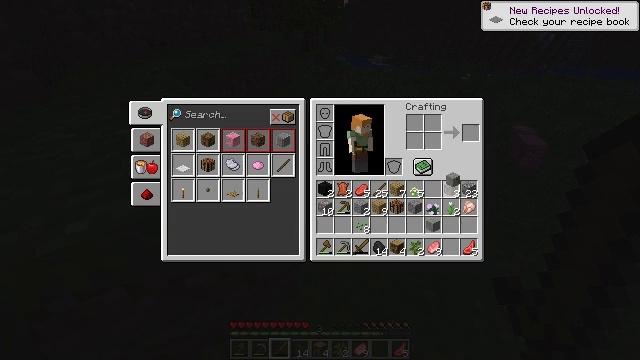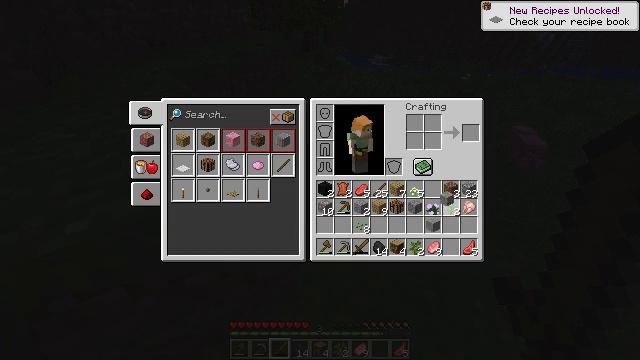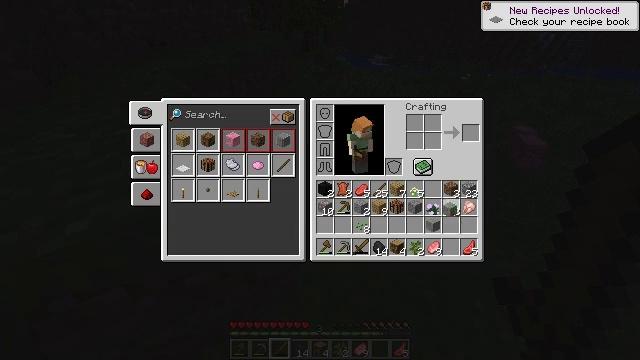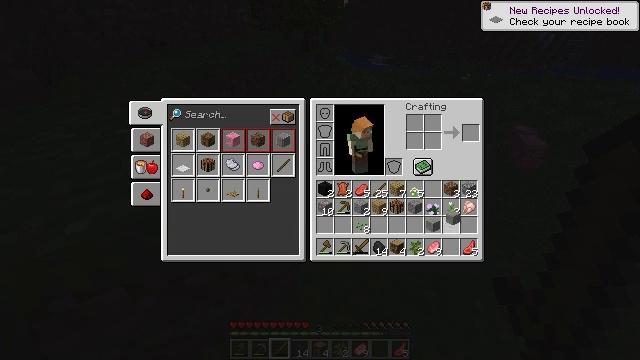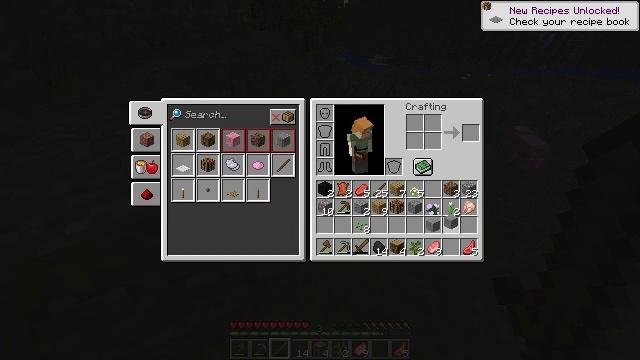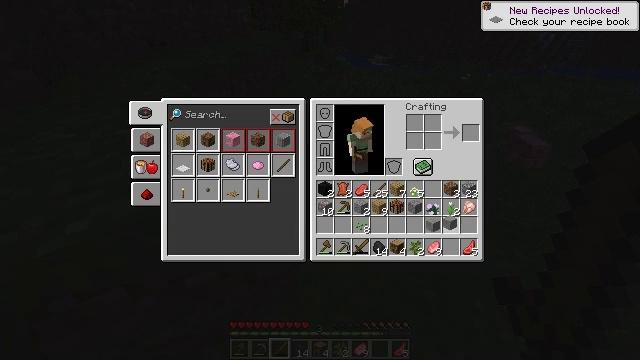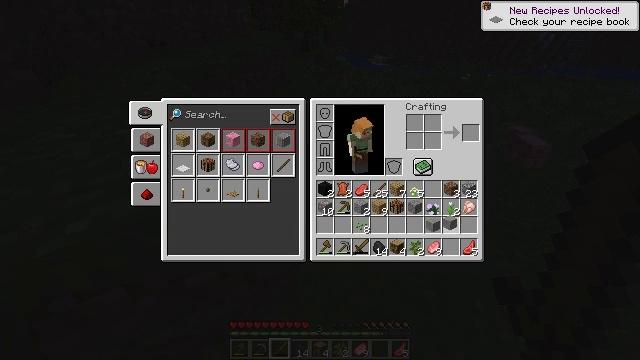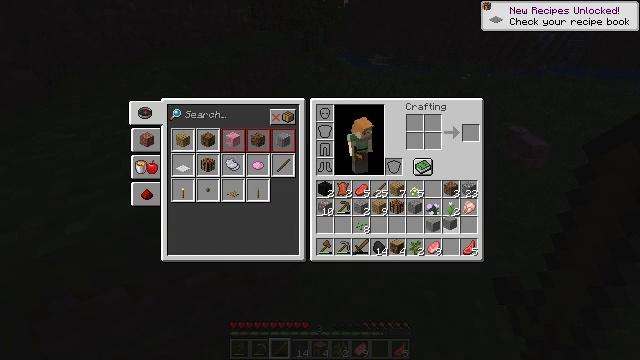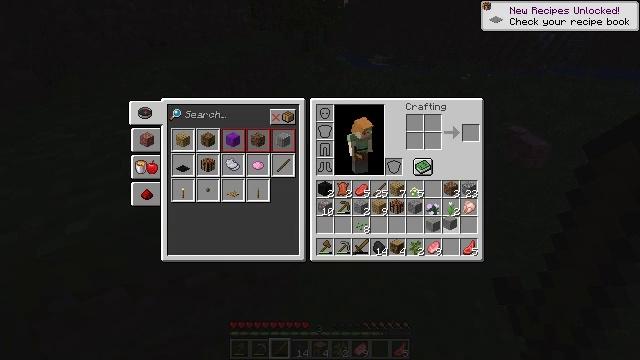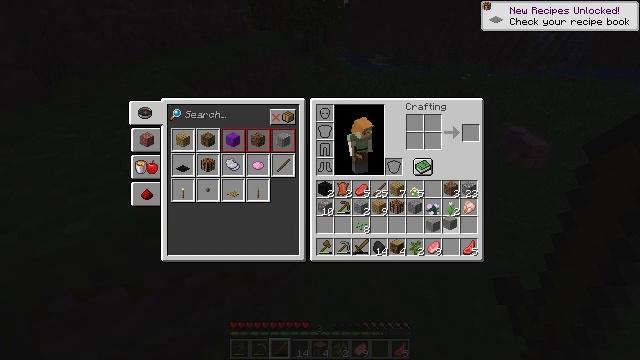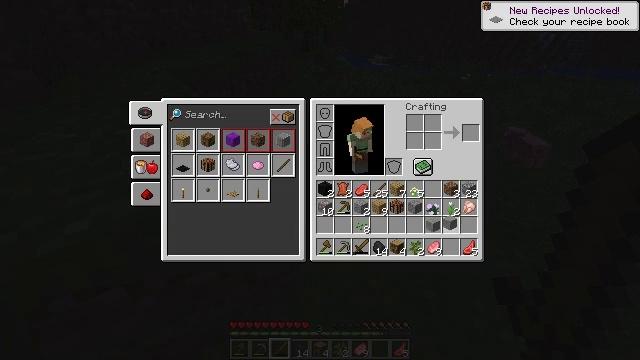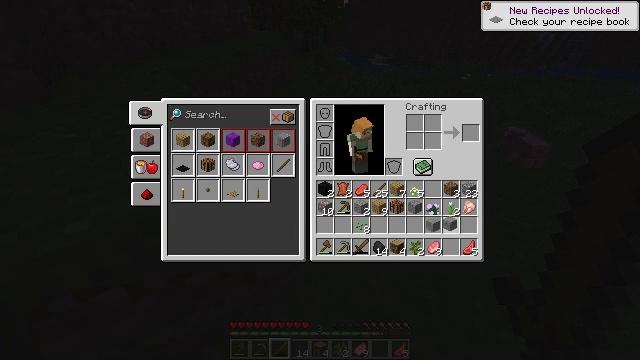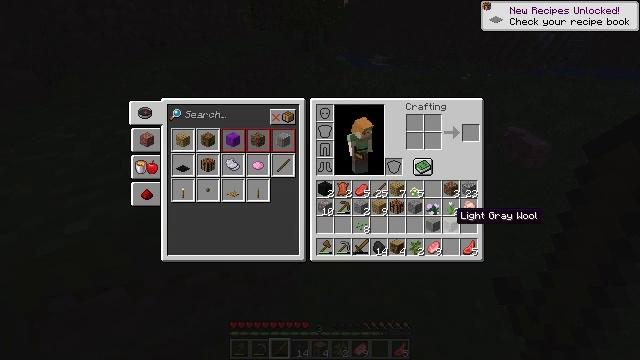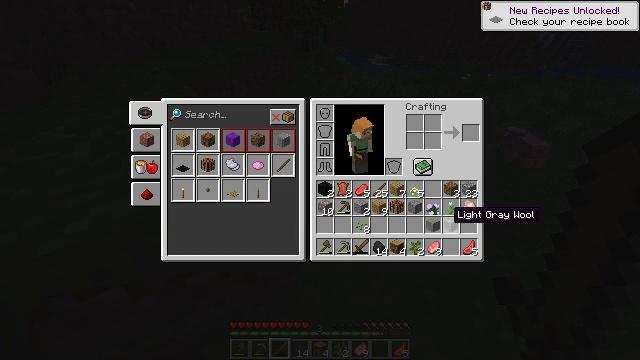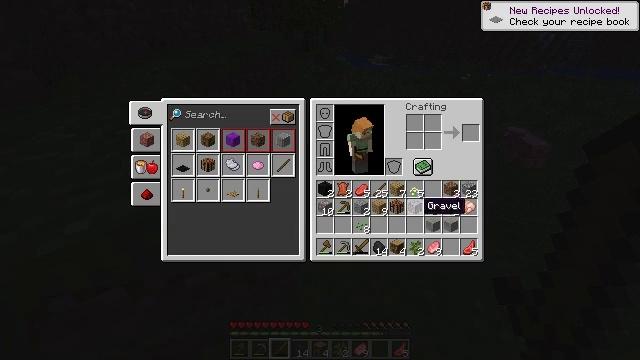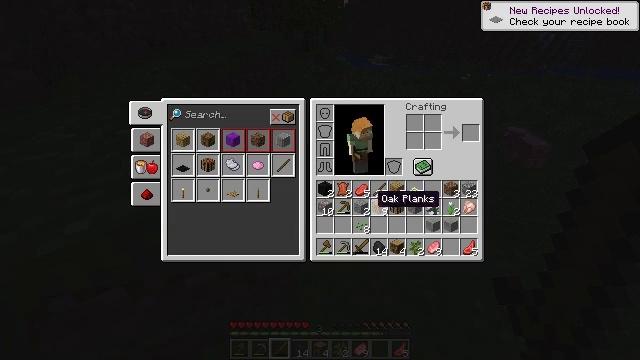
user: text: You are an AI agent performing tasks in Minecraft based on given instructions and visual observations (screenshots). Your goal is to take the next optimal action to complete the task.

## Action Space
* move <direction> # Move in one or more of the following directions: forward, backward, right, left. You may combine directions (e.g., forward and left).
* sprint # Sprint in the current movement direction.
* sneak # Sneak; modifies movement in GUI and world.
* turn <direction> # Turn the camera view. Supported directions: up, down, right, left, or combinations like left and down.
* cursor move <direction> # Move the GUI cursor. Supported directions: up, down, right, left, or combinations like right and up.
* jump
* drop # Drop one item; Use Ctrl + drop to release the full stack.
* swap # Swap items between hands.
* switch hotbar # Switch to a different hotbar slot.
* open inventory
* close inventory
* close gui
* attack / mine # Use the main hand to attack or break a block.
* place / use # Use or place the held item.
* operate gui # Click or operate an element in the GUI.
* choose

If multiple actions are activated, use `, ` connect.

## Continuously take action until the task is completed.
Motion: motion action
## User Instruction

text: Get light gray dye through crafting.
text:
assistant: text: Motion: cursor move down, open gui
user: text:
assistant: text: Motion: cursor move down
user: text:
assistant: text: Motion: cursor move down
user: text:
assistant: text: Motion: no_op
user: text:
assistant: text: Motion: no_op
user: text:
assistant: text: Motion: no_op
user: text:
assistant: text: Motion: no_op
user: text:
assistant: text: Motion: no_op
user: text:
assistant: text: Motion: operate gui
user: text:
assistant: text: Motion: operate gui
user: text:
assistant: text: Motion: operate gui
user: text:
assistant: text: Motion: no_op
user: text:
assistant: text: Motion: no_op
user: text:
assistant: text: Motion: cursor move left and up
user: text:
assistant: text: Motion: cursor move left and up
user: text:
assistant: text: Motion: cursor move left
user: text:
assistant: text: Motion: cursor move left
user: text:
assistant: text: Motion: cursor move left
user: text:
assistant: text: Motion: cursor move left
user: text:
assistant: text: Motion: cursor move left
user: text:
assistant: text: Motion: no_op
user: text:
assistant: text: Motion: cursor move left
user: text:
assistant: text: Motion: no_op
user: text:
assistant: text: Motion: no_op
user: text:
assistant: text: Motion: no_op
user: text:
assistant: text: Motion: no_op
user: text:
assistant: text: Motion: no_op
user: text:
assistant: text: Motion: operate gui
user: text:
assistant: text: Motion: operate gui
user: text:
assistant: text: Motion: no_op